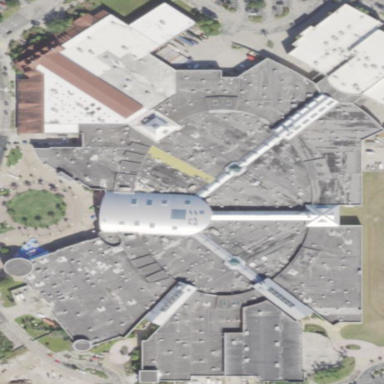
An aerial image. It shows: Retail building in mall.